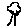
Label: tree